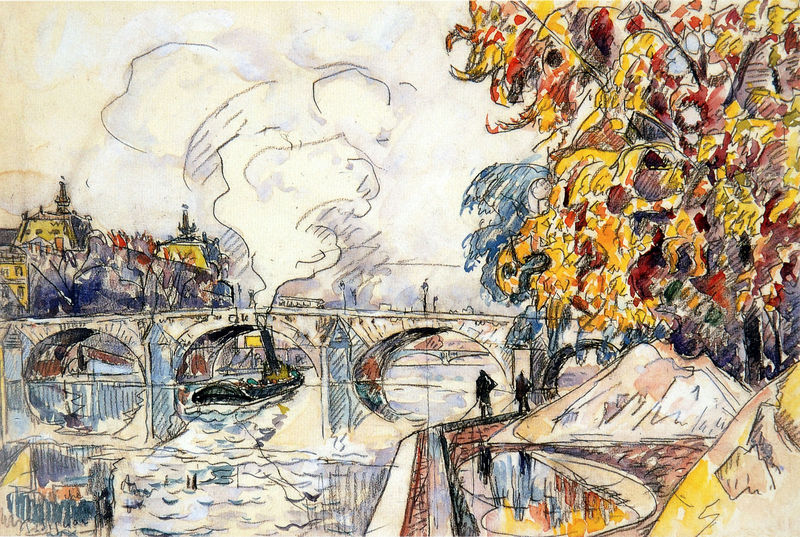
Titel: Paris. Le pont Royal avec la gare d'Orsay
Künstler: Paul Signac
Standort: New York (New York)
Institution: The Museum of Modern Art
Schlagwörter: baum, blau, blätter, himmel, laub, mann, wasser, weiß, wolken, aquarell, bäume, fluss, gelb, grün, landschaft, menschen, ocker, sand, see, stadt, ufer, äste, braun, bunt, frankreich, grau, hell, laterne, laternen, licht, männer, orange, paris, pfeiler, schwarz, skizze, zeichnung, dach, haus, rot, schloss, weg, wolke, beige, leute, häuser, hügel, natur, spiegelung, stamm, zweige, brücke, gewässer, kanal, qualm, rauch, seide, anhöhe, boot, kahn, kamin, schornstein, farbig, pfütze, schiff, sommer, wellen, ansicht, bogen, vedute, venedig, studie, zuschauer, hellbraun, grafik, graphik, lila, violett, linien, herbst, arbeiter, rundbogen, seine, joche, kai, kaimauer, quai, böschung, dampf, dampfer, dampfschiff, wetter, reflexe, widerschein, spiegeln, striche, ortschaft, stadtansicht, tusche, burg, türme, haufen, linear, schraffur, bahnhof, koloriert, hellgrau, freiheit, signac, spaziergänger, meißen, louvre, angler, angeln, baustelle, pont neuf, ufermauer, paul signac, stadtbild, würzburg, prag, gare, mnänner, orsay, sandhügel, sanhaufen, syndhaufen, bimt, schiff+, scribble